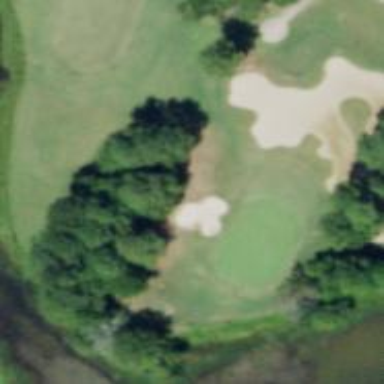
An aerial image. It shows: Bunker on golf course.